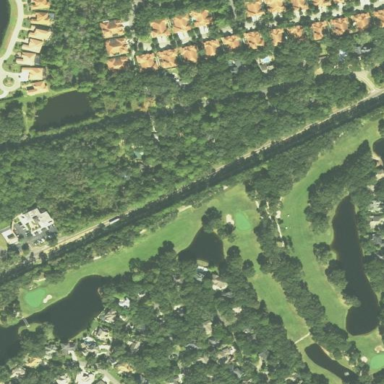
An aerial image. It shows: Golf course.